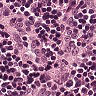
Metastatic tissue present: no